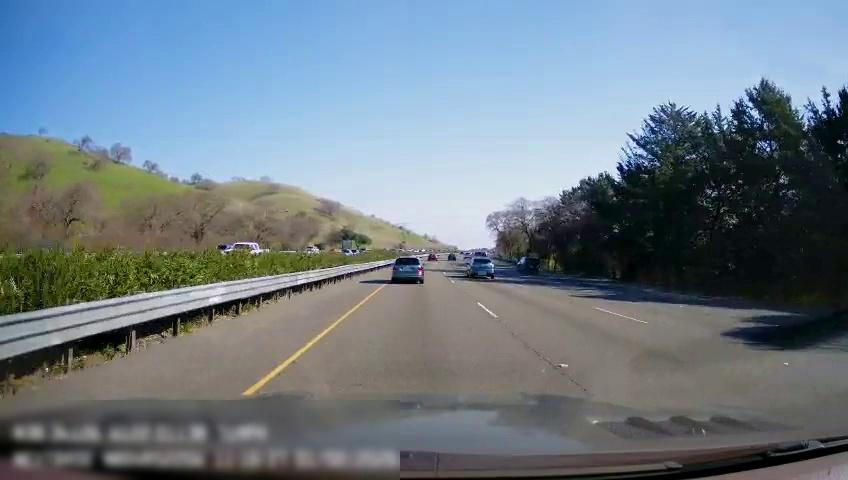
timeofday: Day
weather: Sunny
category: Drivable Space
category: Vehicles | Car
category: Vehicles | Truck
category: Vehicles | Truck
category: Vehicles | Truck
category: Vehicles | Truck
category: Vehicles | Car
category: Vehicles | Car
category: Vehicles | Car
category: Vehicles | SUV
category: Lanes | Current Lane
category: Lanes | Current Lane
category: Lanes | Alternate Lane